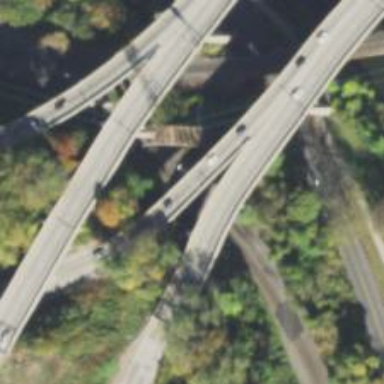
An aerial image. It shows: Viaduct bridge over motorway link.